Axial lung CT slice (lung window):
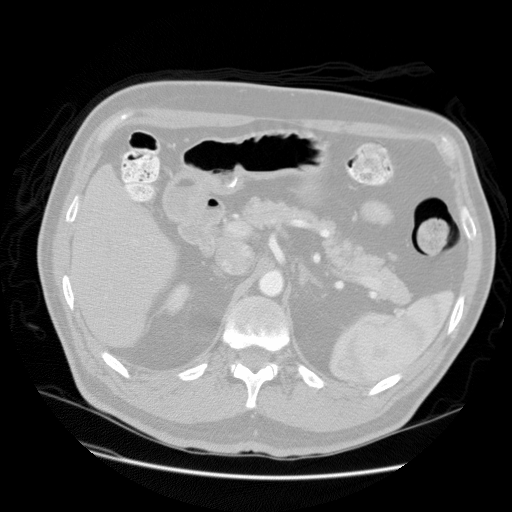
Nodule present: no